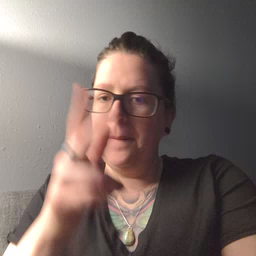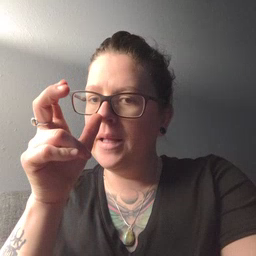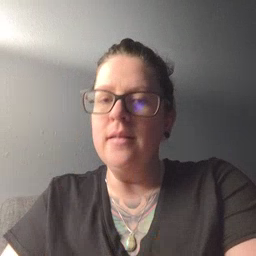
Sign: bug